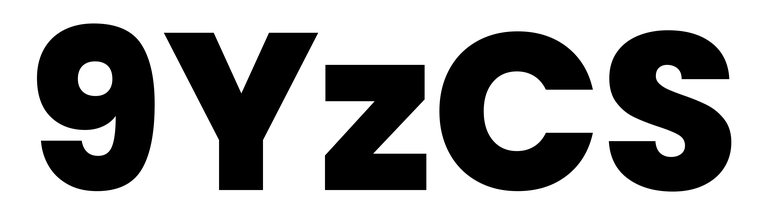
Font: Poppins-ExtraBold